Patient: sex M, age 36
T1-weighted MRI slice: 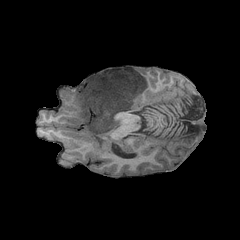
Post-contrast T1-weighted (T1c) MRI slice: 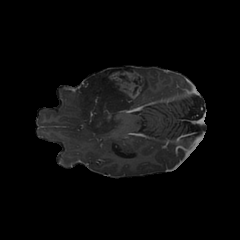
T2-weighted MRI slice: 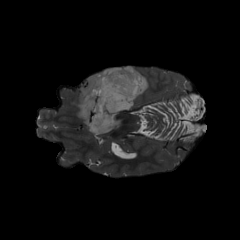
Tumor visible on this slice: yes
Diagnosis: Astrocytoma, IDH-mutant
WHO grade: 4